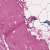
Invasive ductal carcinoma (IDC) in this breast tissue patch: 0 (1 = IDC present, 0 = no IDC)